Aerial crown-view tile of a tropical tree (Barro Colorado Island, Panama), acquired 20250915:
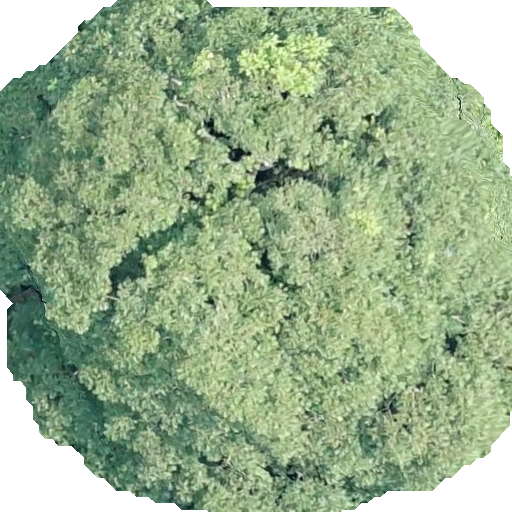
Species: Dipteryx oleifera
GBIF accepted scientific name: Dipteryx oleifera
Crown area: 348.273 m²